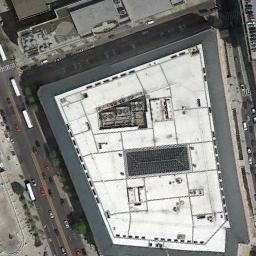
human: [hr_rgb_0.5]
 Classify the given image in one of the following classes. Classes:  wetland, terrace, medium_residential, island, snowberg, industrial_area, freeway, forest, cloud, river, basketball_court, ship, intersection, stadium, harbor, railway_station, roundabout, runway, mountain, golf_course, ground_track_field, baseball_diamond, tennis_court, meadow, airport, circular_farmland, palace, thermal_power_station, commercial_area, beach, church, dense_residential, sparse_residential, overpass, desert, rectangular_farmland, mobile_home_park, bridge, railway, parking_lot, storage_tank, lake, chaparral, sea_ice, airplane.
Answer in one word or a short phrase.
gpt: commercial_area